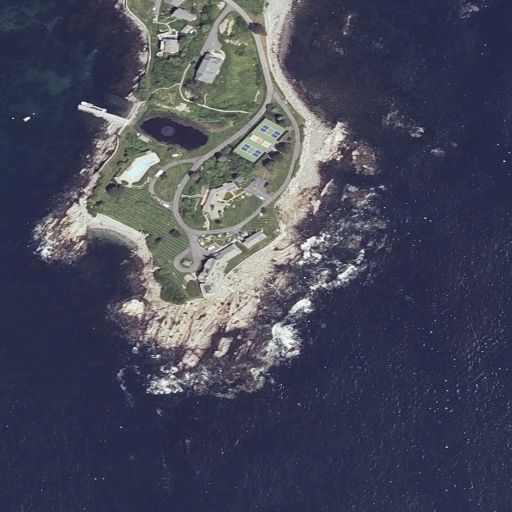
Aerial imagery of cape in Maine named Walkers Point containing open water, herbaceous wetlands, grassland, barren land, high intensity development, medium intensity development, and low intensity development